Question: I'm just learning Python.
And the next code:
'''
dateparse = lambda x: pd.datetime.strptime(x, '%Y-%m-%d %H:%M:%S')
df_f = pd.read_csv("files/all.csv", header=1, names=["user_id", "name", "screen_name", "description",
"verified", "location", "lat", "lon", "country",
"created_at", "followers_count", "friends_count",
"statuses_count", "favourites_count", "listed_count", "class"],
parse_dates=["created_at"], date_parser=dateparse)
'''
Shows the next error:
(After a long stack trace, the next end)
'''
C:\Anaconda\lib\site-packages\pandas\io\parsers.pyc in _should_parse_dates(self, i)
786 return self.parse_dates
787 else:
--> 788 name = self.index_names[i]
789 j = self.index_col[i]
790
TypeError: 'NoneType' object has no attribute '__getitem__'
'''
Sample of my data

I have no ideas how to handle it.
Thank you in advance.
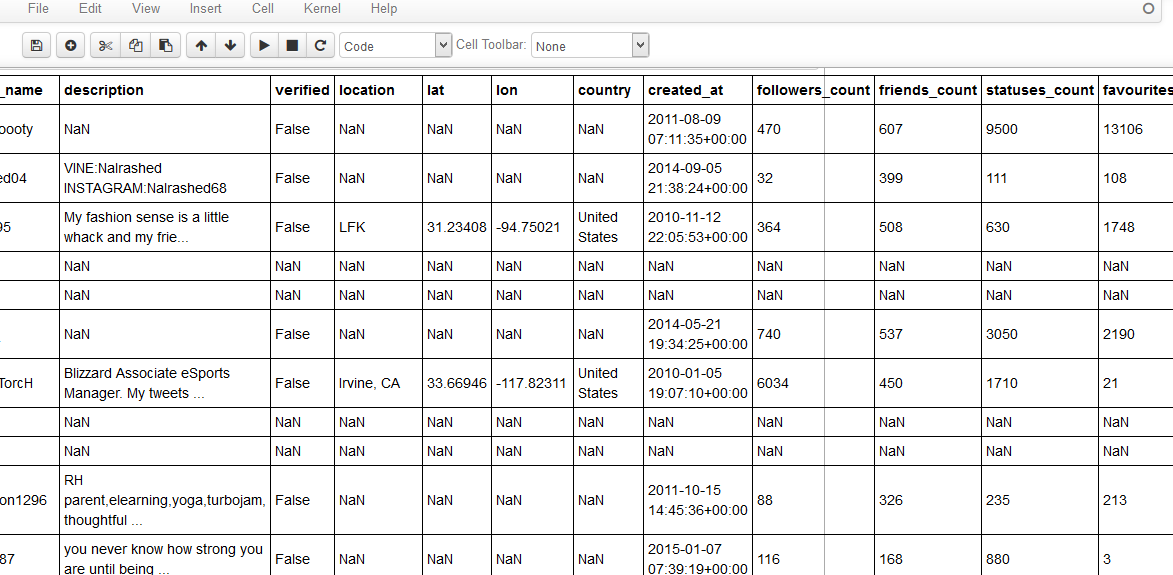
Answer: Most of the parameters you have are not necessary. Pandas, at least for me (0.15.2), has no problem interpreting dates in your sample data, while your function actually fails on some of them because of the +XX:XX portion.
The following works with your data for me:
'''
df_f = pd.read_csv("my_out1.csv", parse_dates=['created_at'])
'''
This will let you do expected sorts of things with dates, eg:
'''
df_f[(df_f.created_at>'2011-01') & (df_f.created_at<'2012-01')]
'''
Note too that the header argument you have is also wrong: header is zero-indexed, so should be 0 if you use it with your data.
Also, it looks like you're using an iPython notebook, and your example data has what appear to be utf-8 characters. You'll want to run the following to make sure your data can be displayed:
'''
import sys
sys.setdefaultencoding("utf-8")
'''